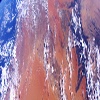
Label: land